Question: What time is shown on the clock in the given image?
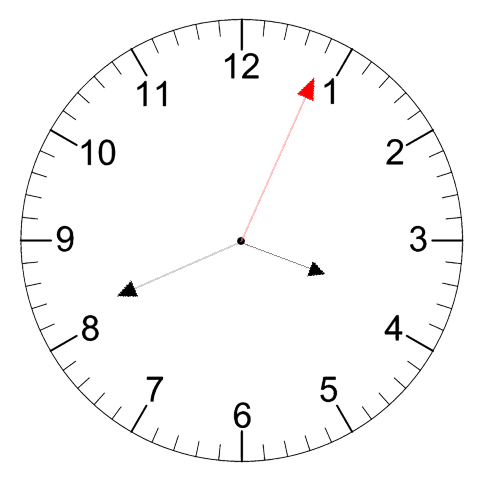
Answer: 03:41:04